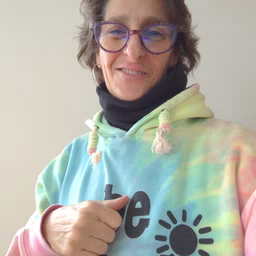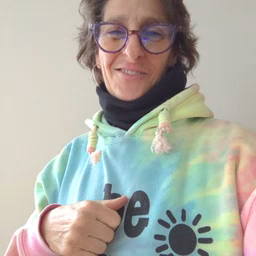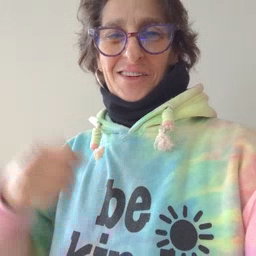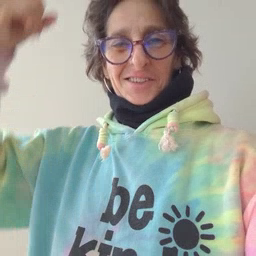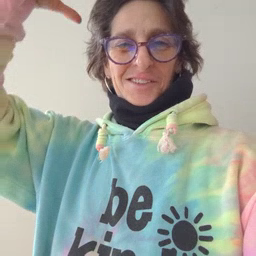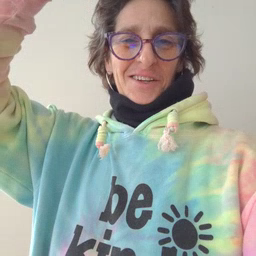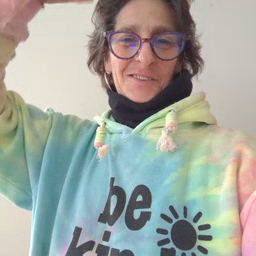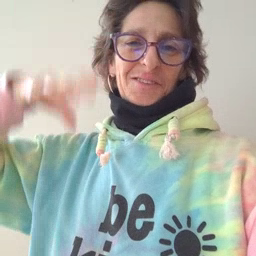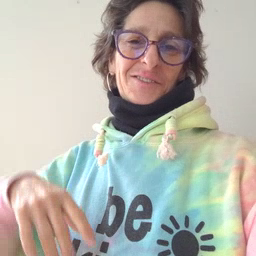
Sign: shower